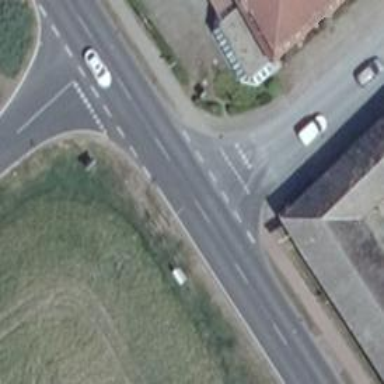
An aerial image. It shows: Unmarked crossing on the road.